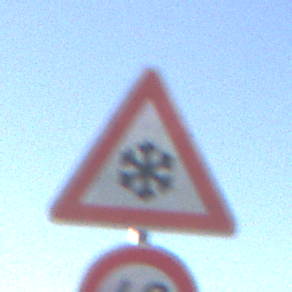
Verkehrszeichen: SchneeOderEisglaette
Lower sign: Geschwindigkeit40
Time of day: SunriseSunset
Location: Outdoor (Nature)
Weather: PartlyCloudy
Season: NotSpecified
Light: Natural